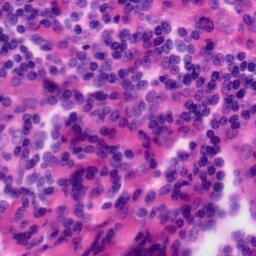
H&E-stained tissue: Tonsil